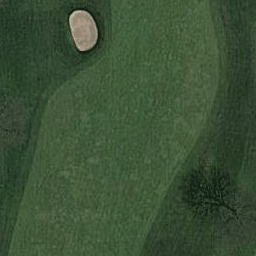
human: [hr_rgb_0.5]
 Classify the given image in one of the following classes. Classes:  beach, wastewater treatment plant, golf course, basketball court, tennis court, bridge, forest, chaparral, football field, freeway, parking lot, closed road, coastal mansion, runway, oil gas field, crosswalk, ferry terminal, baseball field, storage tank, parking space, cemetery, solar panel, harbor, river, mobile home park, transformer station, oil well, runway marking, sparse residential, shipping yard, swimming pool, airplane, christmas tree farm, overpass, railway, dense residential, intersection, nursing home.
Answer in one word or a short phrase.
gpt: golf course